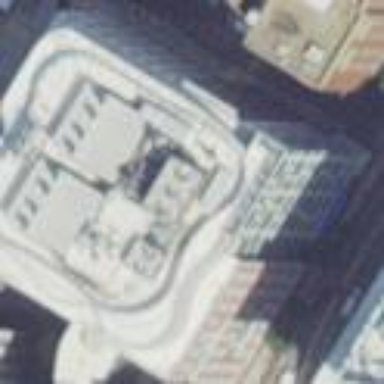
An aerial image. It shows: White office building in commercial area.